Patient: sex M, age 58
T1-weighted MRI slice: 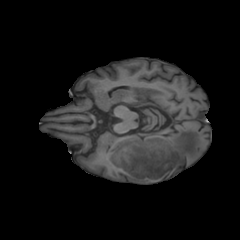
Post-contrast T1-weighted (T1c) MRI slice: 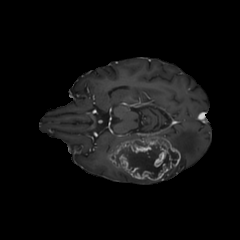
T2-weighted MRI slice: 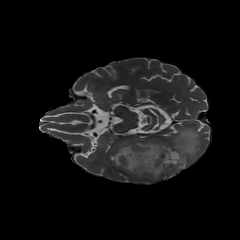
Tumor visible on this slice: yes
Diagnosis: Glioblastoma, IDH-wildtype
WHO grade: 4